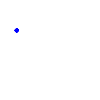
Particle: pion